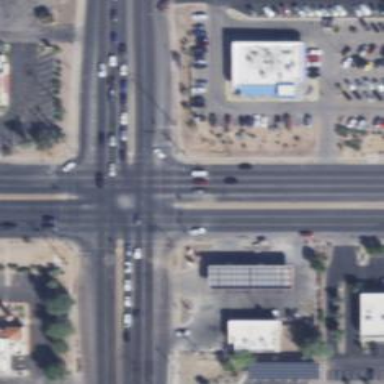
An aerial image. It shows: Marked road crossing.